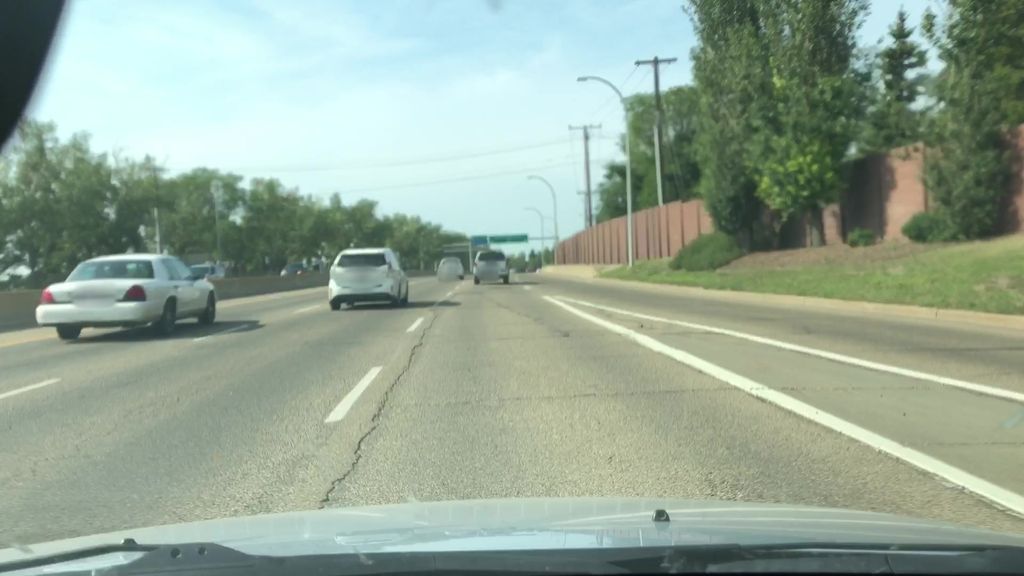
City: edmonton